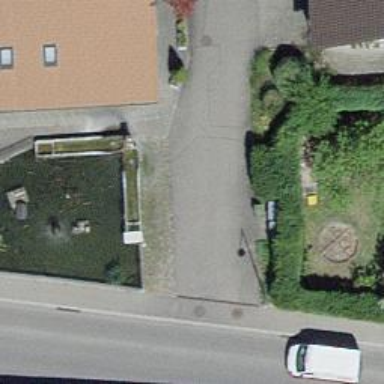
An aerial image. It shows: Running fountain.